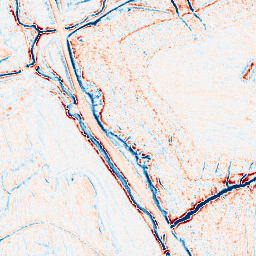
Category: edge_preserving
Decomposition family: bilateral
Decomposition parameters: d: 9
sigma_color: 150
sigma_space: 50
Upsampling method: fft_zeropad
Upsampling parameters: scale: 4
Upsampling scale: 4